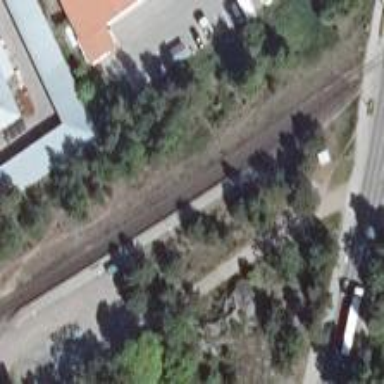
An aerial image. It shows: Railway area.